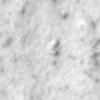
Label: no_change